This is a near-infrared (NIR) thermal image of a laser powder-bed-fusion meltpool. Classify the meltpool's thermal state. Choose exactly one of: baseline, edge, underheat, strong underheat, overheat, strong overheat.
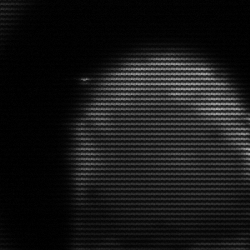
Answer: edge